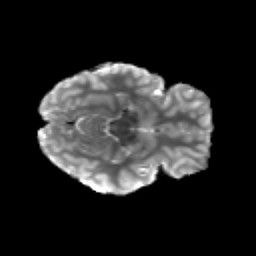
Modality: T2w
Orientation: axial
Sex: female
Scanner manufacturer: siemens
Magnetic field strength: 3 T
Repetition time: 5 s
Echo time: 0.071 s